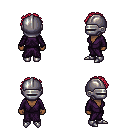
a pixel art fantasy rpg character, female body template, human, dark skin, purple robe, metal pants, ruby red curly afro hairstyle, metal helm, metal boots, four views (front, back, left, right), 2x2 character sprite sheet, small pixel art, hard edges, no anti-aliasing